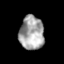
Tissue: skin
Cell type: T cells
Senescence score: 0.7931
Nuclear area (px): 806
Mean DAPI intensity: 166.105